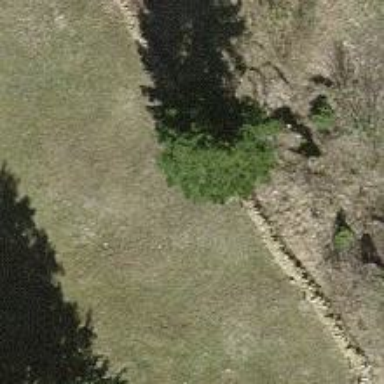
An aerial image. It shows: Wall made of dry stone.